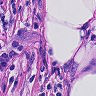
Metastatic tissue present: no